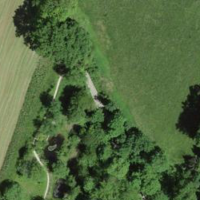
EUNIS habitat code: 25
Species observed at this site:
Mermitelocerus schmidtii
Cercopis vulnerata
Polydrusus formosus
Dipsacus fullonum
Picea abies
Tephritis formosa